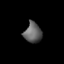
Tissue: skin
Cell type: Epithelial cells
Senescence score: 0.2705
Nuclear area (px): 344
Mean DAPI intensity: 97.442